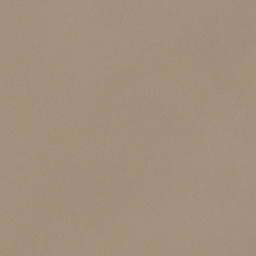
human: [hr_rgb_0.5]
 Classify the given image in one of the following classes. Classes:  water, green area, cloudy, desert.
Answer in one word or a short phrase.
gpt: cloudy